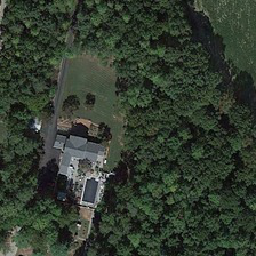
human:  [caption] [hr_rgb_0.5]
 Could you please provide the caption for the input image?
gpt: There is a house surrounded by a grass before that.

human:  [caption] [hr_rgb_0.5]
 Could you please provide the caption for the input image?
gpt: There is a meadow beside the house, surrounded by thick trees.

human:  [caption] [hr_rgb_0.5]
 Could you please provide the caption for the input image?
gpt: The house with lawn in front is surrounded by forest.

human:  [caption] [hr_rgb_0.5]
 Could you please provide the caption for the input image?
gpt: The grasslands by this meadow are surrounded by lush trees.

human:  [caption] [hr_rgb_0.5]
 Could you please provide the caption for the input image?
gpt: This house with a nearby lawn is surrounded by lush trees.